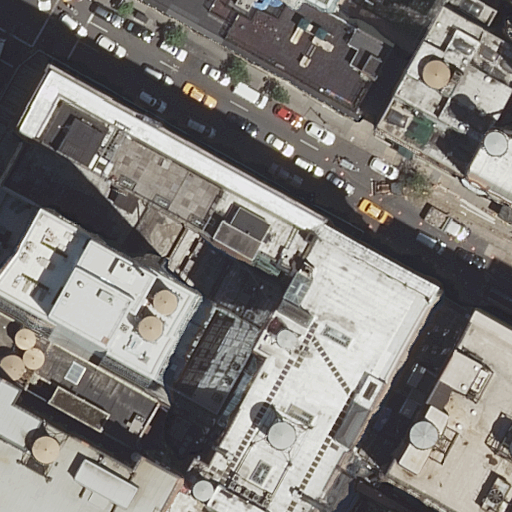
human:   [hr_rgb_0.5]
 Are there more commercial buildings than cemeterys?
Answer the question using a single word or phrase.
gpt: no

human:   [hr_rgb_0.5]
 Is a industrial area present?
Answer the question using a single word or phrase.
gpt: no

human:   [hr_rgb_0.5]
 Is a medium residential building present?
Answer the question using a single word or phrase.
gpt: yes

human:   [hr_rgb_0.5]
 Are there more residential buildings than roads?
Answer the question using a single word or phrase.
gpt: yes

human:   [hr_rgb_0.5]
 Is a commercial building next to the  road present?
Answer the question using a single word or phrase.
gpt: no

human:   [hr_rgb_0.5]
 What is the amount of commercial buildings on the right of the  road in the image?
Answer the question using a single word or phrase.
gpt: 0

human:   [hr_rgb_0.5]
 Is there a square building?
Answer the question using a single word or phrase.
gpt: no

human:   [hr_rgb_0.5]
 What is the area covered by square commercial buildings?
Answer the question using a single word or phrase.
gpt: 0m2

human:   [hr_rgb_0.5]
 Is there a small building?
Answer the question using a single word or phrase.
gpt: yes

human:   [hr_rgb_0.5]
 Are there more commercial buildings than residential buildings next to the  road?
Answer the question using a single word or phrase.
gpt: no

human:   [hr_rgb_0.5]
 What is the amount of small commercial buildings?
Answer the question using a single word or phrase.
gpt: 0

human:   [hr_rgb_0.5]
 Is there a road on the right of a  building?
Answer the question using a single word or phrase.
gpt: yes

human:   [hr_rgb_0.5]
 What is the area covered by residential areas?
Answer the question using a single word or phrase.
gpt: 0m2

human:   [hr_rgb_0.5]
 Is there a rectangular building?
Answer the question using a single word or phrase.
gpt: yes

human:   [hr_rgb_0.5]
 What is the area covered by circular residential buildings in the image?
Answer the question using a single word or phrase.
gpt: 0m2

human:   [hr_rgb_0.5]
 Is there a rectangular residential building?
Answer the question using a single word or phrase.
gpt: yes

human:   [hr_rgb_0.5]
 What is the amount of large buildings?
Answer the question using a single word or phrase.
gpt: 6

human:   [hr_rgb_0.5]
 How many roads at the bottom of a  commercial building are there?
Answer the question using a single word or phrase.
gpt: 0

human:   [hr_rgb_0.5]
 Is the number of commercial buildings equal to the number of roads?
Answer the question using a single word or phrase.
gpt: no

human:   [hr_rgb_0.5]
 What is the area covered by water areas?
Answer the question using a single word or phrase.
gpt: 0m2

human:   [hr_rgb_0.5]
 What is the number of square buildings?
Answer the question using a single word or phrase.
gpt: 0

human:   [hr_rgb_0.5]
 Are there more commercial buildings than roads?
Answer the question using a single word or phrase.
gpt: no

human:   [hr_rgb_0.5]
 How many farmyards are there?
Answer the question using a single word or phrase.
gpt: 0

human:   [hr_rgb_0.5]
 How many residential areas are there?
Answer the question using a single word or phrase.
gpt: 0

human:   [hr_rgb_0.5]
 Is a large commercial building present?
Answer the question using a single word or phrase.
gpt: no

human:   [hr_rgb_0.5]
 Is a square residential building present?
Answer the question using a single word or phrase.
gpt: no

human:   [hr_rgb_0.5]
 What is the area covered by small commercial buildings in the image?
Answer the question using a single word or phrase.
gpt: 0m2

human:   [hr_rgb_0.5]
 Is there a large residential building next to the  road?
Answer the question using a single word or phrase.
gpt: yes

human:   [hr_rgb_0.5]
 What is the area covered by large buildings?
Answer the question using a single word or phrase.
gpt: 3665m2

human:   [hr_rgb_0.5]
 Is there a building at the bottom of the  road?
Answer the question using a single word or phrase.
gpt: yes

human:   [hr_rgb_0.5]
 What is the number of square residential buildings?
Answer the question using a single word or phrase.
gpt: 0

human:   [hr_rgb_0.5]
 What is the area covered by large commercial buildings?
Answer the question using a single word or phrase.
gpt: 0m2

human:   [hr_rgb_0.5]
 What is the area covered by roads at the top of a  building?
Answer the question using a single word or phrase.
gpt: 0m2

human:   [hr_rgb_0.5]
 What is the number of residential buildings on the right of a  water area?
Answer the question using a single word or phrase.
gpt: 0

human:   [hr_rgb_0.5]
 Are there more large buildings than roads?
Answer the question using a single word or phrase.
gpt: yes

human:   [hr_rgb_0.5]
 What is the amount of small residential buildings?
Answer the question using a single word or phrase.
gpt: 2